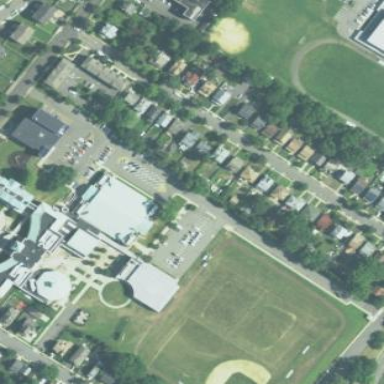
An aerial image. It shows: School.